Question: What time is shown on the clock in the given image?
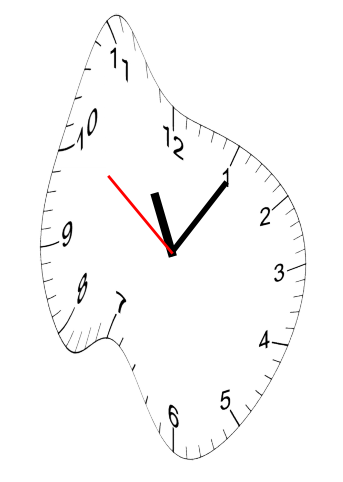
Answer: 11:05:51